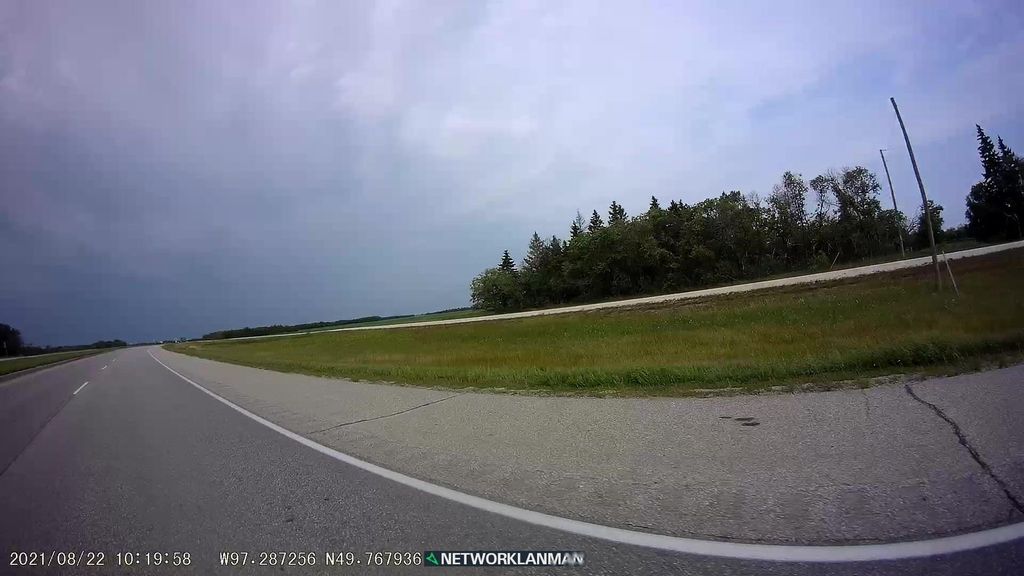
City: winnipeg